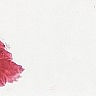
Metastatic tissue present: no